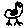
Label: bird